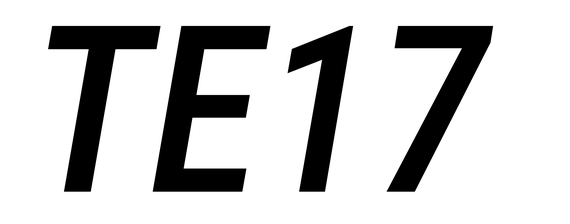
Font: Roboto-Italic_Condensed_Medium_Italic